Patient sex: F
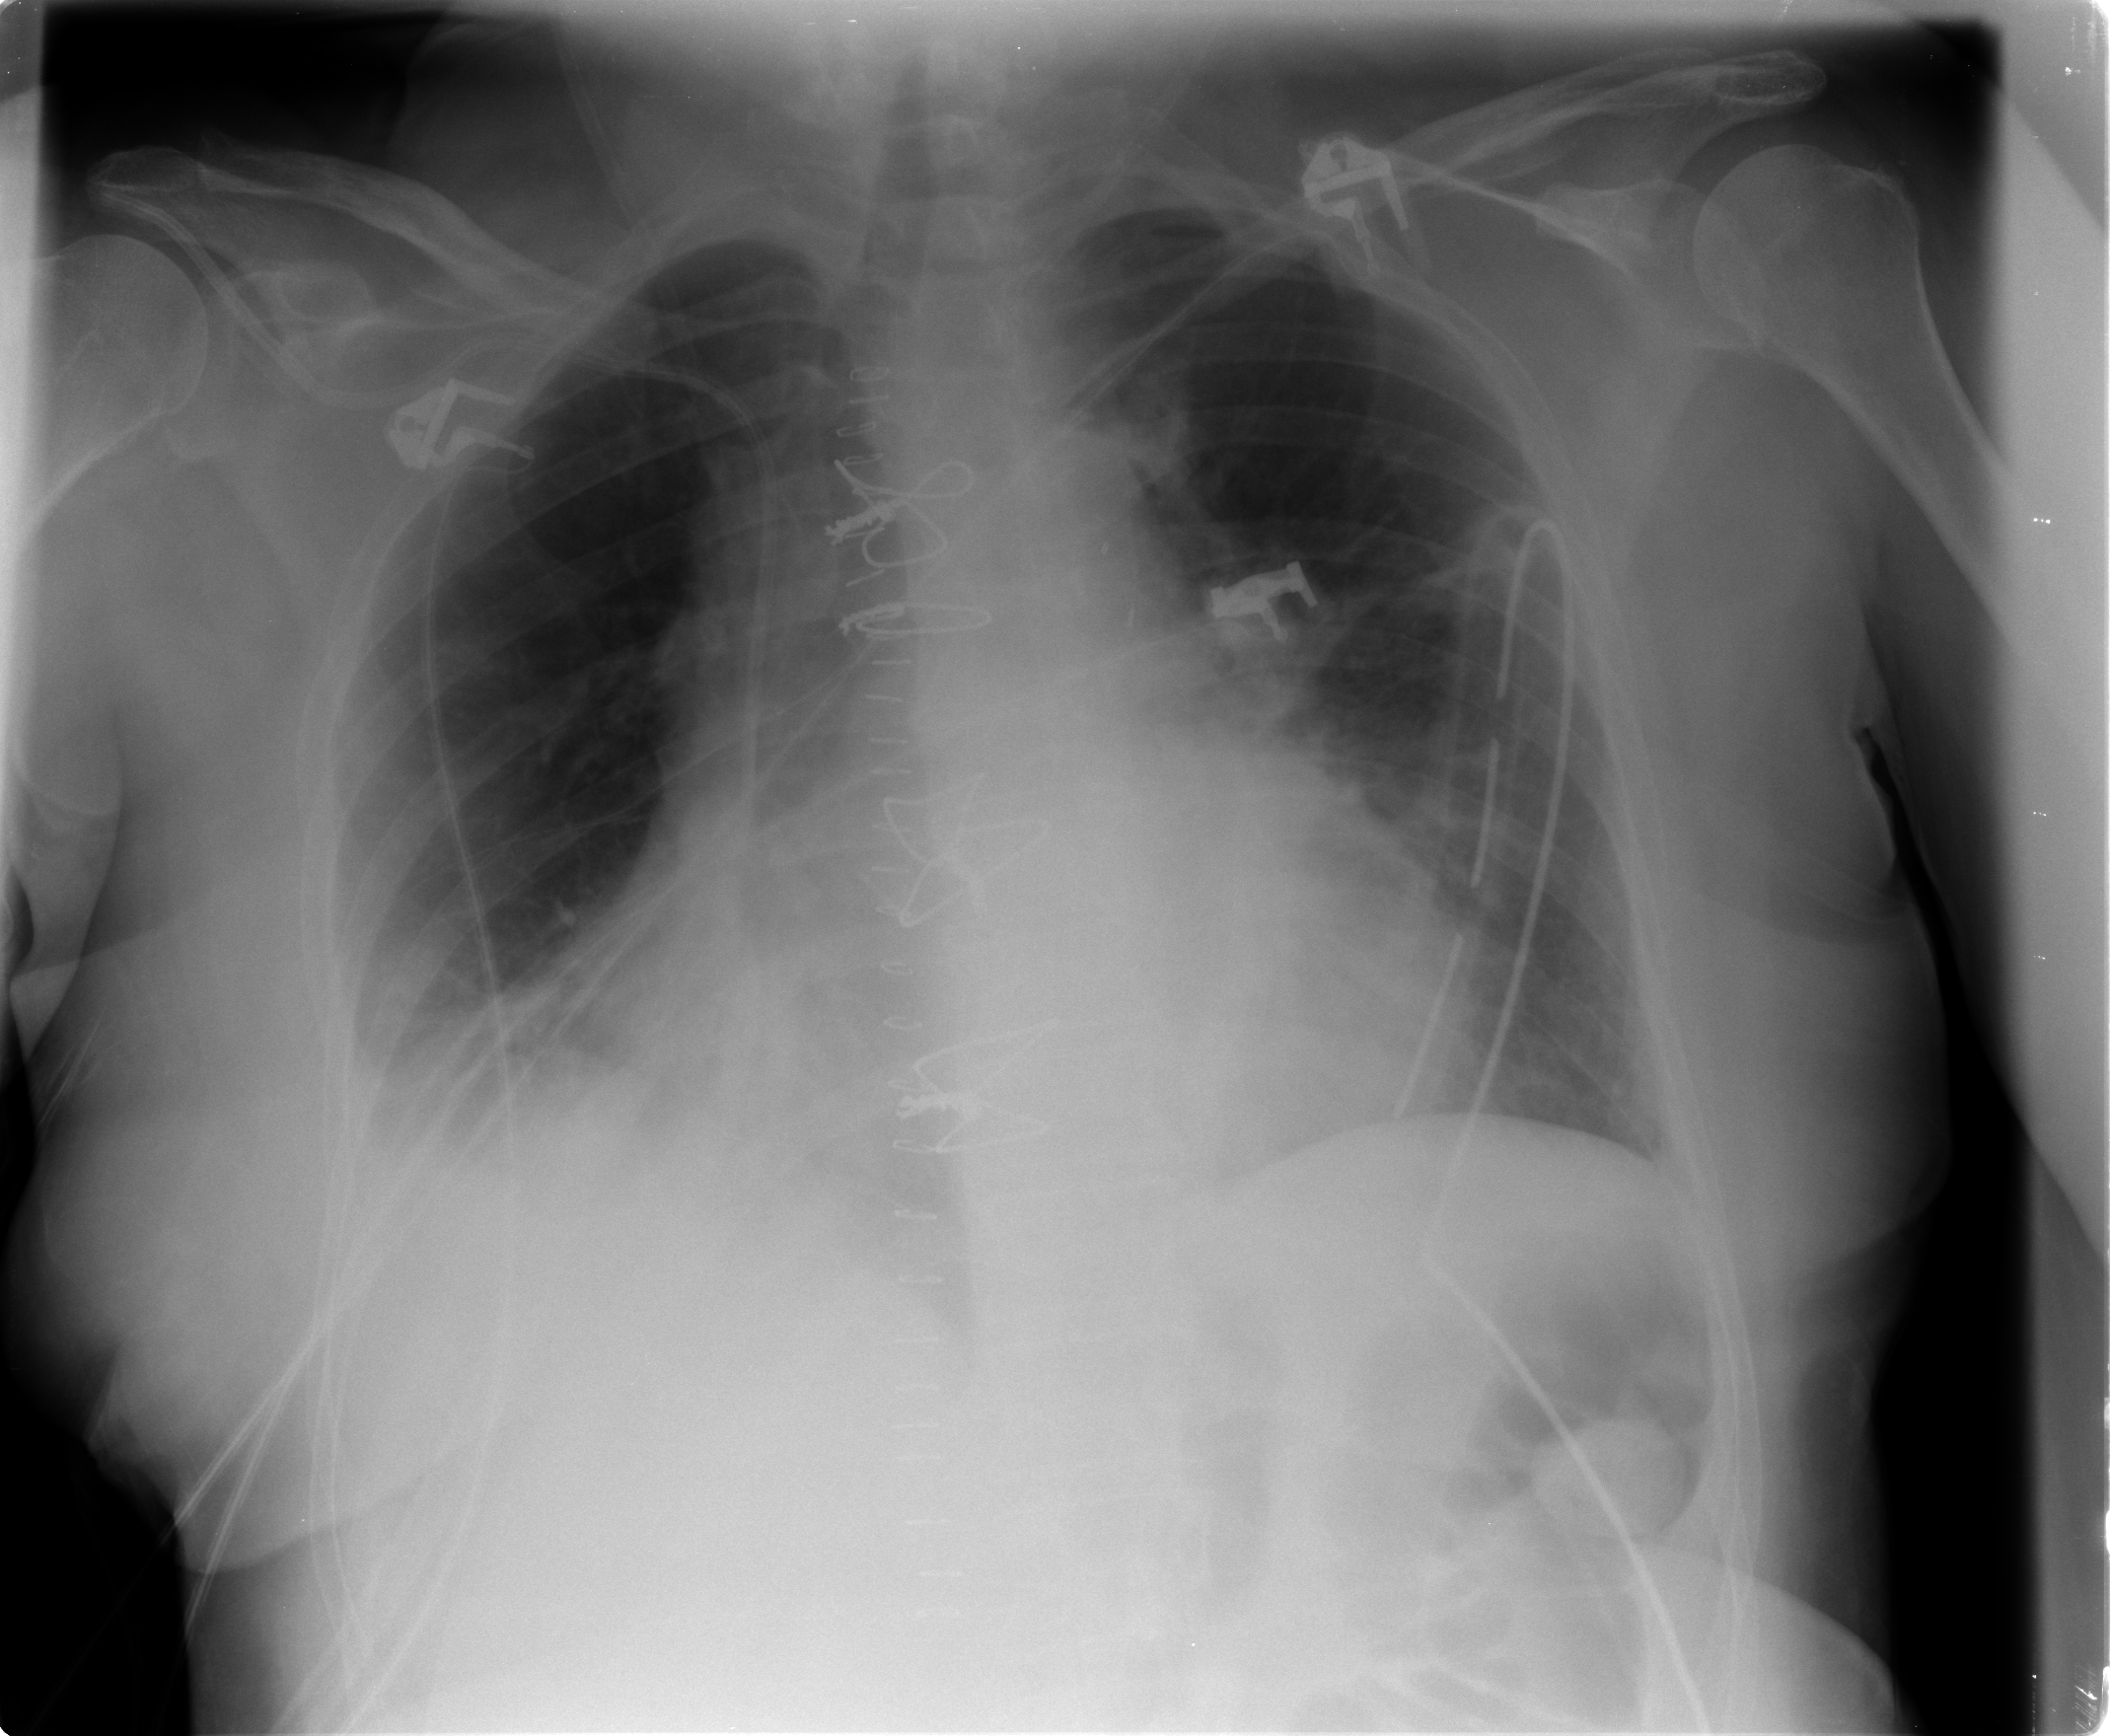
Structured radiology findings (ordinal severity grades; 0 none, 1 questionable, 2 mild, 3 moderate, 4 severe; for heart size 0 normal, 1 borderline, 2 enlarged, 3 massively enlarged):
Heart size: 2
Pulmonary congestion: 1
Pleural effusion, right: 2
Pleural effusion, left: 0
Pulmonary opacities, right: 2
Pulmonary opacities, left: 2
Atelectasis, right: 2
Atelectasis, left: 2